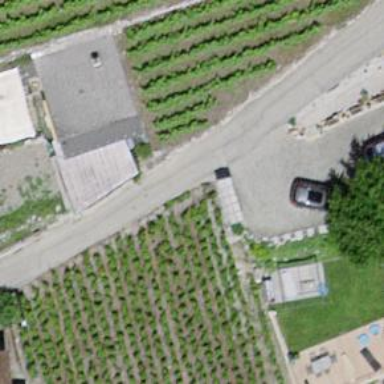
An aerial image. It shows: Vineyard growing grapes.